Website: ulta-beauty
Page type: account-selection
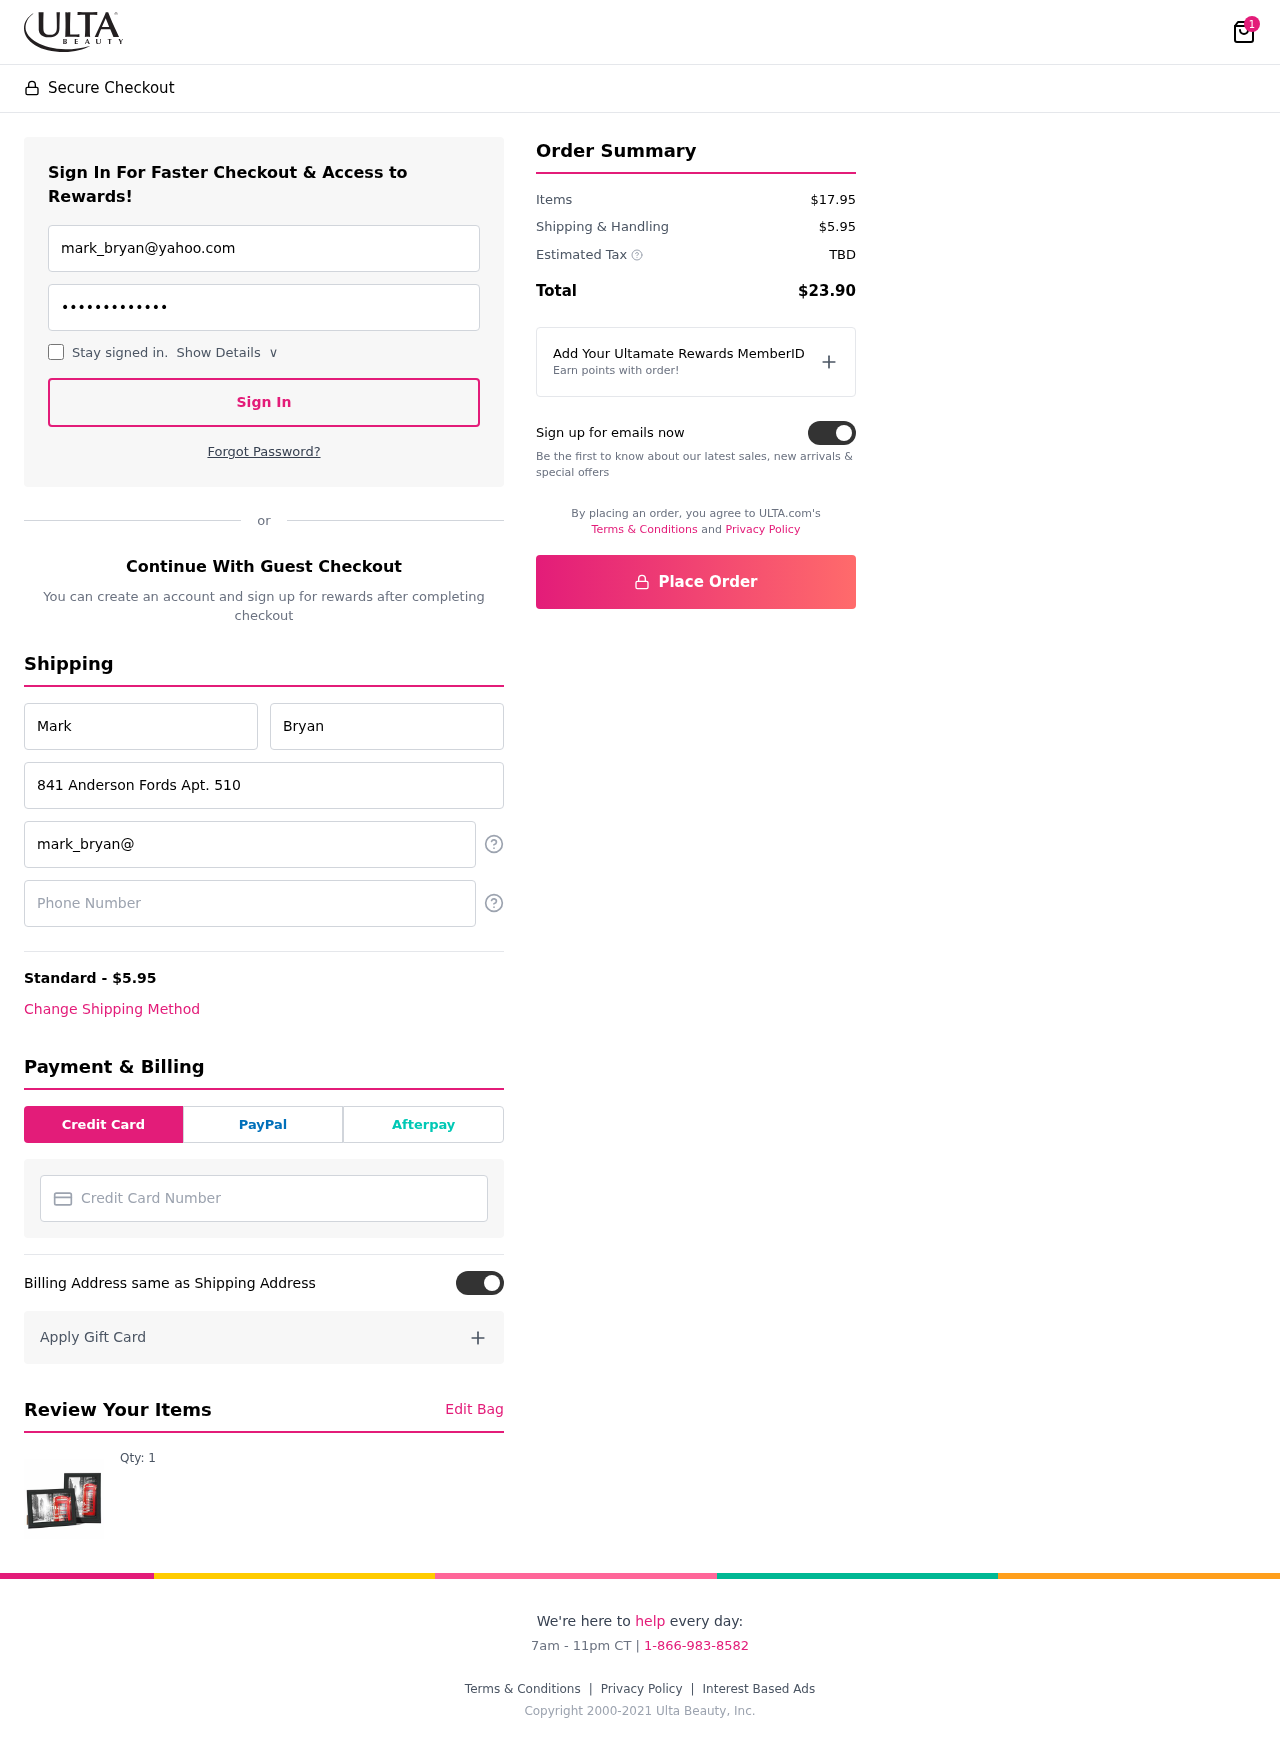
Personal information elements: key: PII_CARD_NUMBER
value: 5160 3039 5089 0726
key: PII_EMAIL
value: mark_bryan@yahoo.com
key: PII_EMAIL2
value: mark_bryan@yahoo.com
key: PII_FIRSTNAME
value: Mark
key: PII_LASTNAME
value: Bryan
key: PII_PHONE
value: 5684854054
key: PII_STREET
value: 841 Anderson Fords Apt. 510
Product elements: key: PRODUCT1_QUANTITY
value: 1
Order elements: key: ORDER_NUM_ITEMS
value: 1
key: ORDER_SHIPPING_COST
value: $5.95
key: ORDER_SUBTOTAL
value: $17.95
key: ORDER_TAX
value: TBD
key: ORDER_TOTAL
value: $23.90